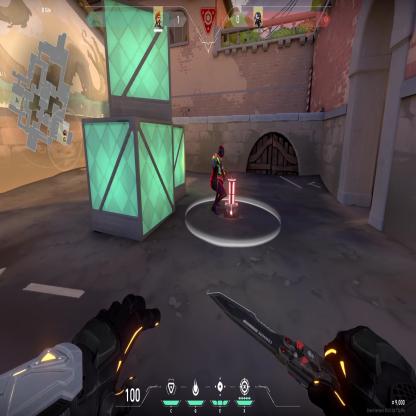
Label: planted spike ; enemy